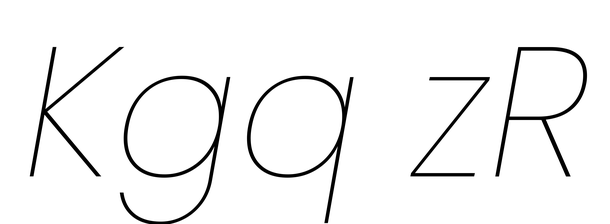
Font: Poppins-ThinItalic